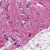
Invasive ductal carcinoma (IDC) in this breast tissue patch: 0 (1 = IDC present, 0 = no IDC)